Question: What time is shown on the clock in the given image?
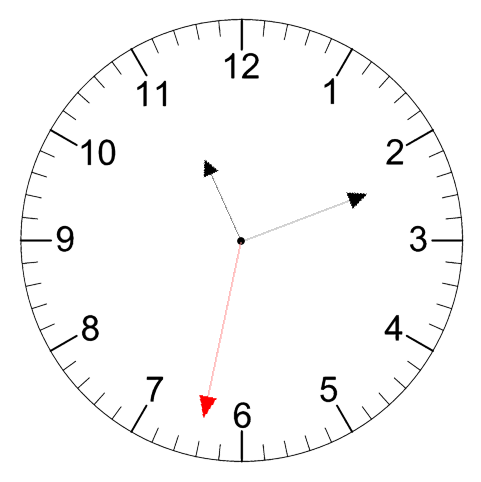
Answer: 11:11:32